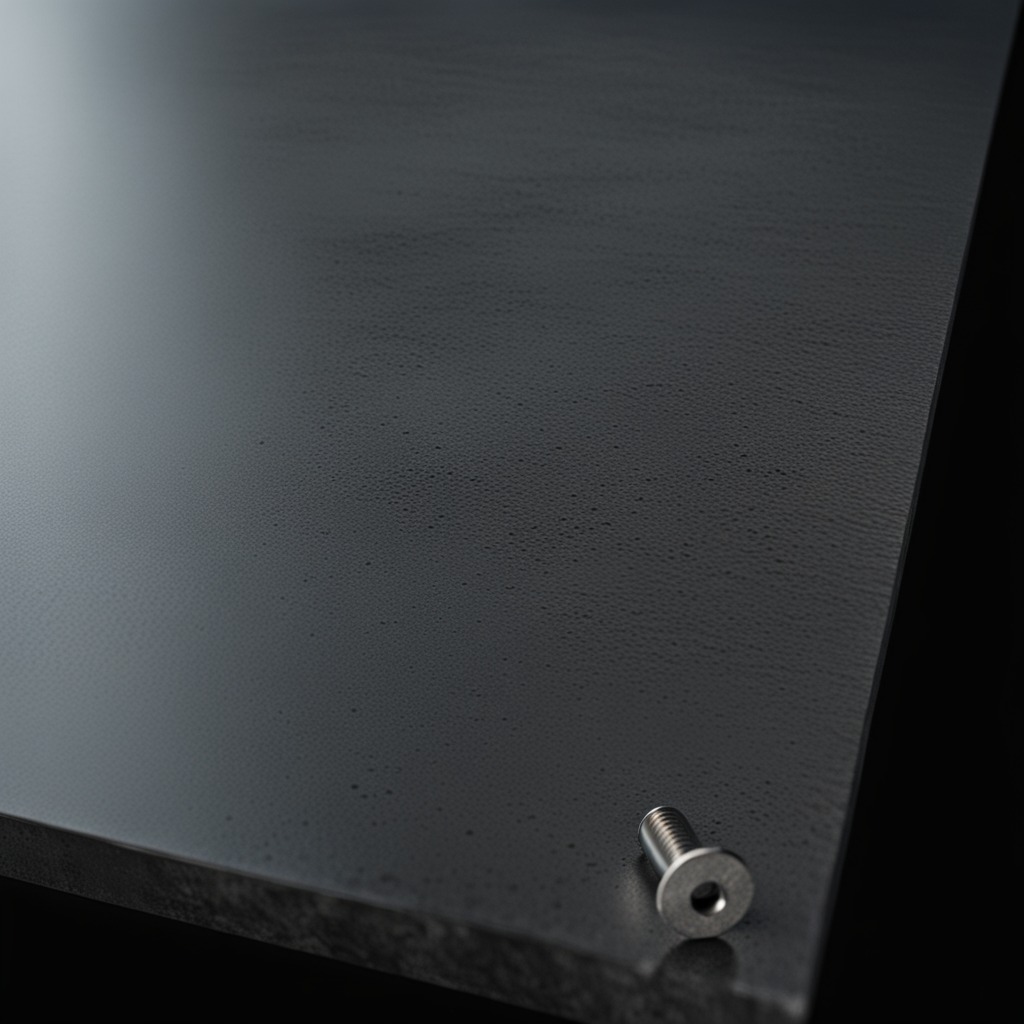
A metal screw is lying on a clean granite table inside a workshop at night.